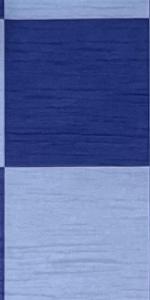
Label: Empty